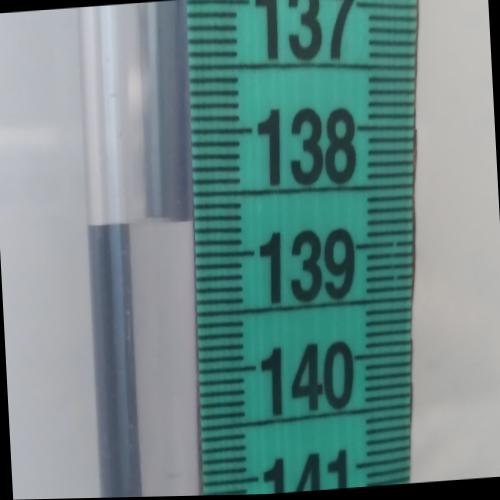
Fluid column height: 138.7 cm